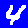
Digit: 4